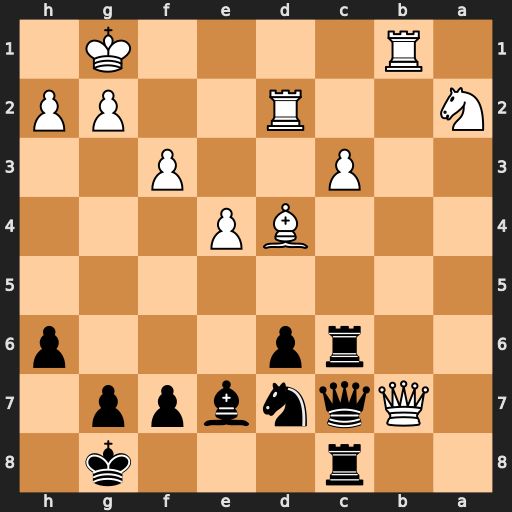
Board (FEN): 2r3k1/1Qqnbpp1/2rp3p/8/3BP3/2P2P2/N2R2PP/1R4K1
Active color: b
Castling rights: -
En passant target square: -
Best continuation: Rb8 Qxb8+ Nxb8